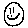
Label: smiley face